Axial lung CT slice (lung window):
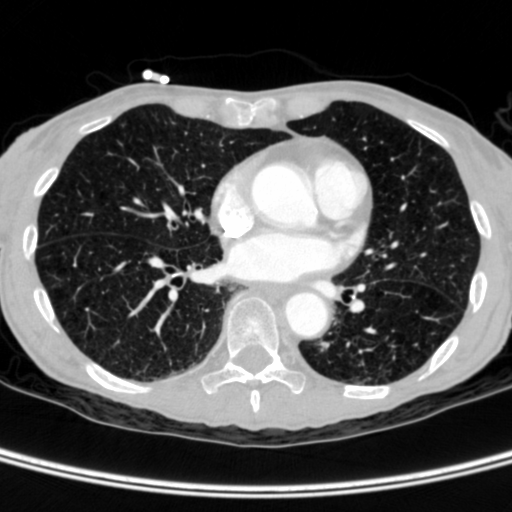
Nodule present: no